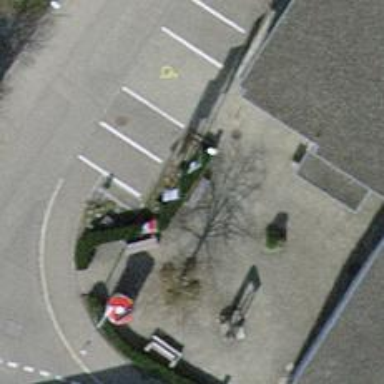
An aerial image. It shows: Bench for seating.